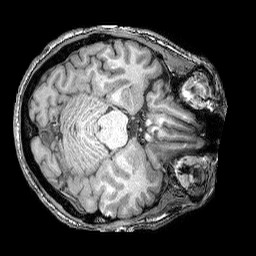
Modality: T1w
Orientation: axial
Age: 46
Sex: male
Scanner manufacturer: siemens
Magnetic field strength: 3 T
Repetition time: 2.25 s
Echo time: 0.00415 s